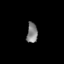
Tissue: prostate
Cell type: T cells
Senescence score: 0.7436
Nuclear area (px): 210
Mean DAPI intensity: 130.348